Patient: sex F, age 39
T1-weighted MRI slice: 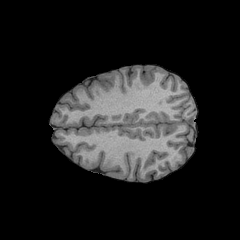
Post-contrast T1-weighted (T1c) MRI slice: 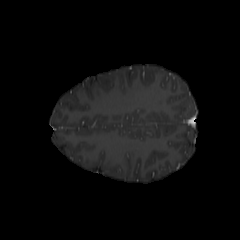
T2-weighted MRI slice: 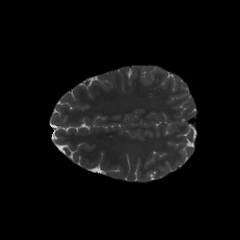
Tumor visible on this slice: no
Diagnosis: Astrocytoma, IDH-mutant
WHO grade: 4